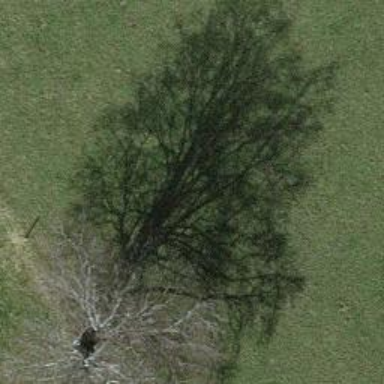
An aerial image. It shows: Beautiful tree in nature.